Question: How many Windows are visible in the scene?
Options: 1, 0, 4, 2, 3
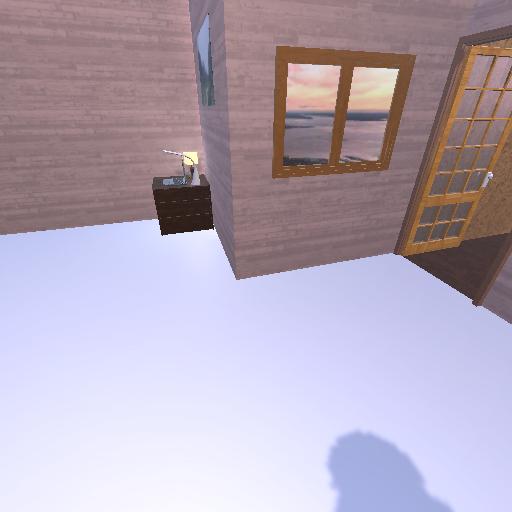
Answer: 1